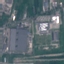
Label: Industrial